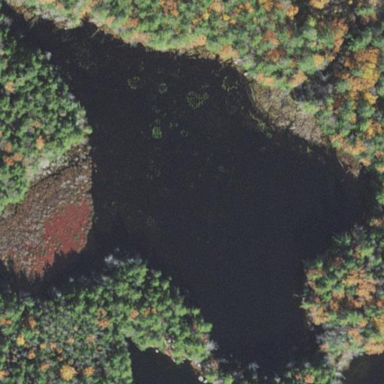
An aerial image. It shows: Pond surrounded by natural water.